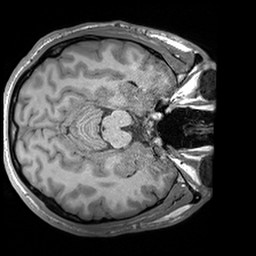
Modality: T1w
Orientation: axial
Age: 21
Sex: male
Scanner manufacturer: siemens
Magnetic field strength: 3 T
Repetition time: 1.6 s
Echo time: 0.00236 s